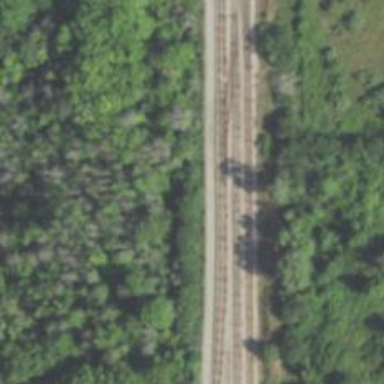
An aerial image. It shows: Railway siding for service.